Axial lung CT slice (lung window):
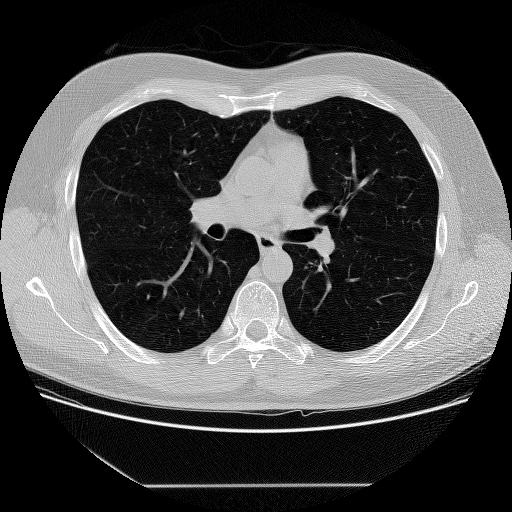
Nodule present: no